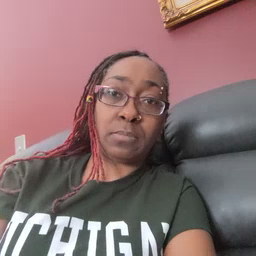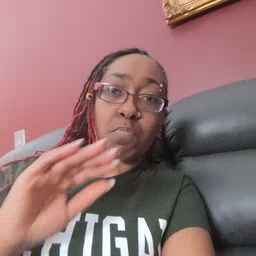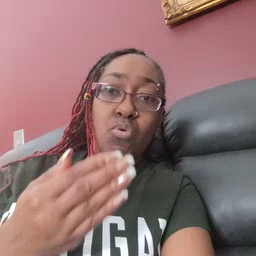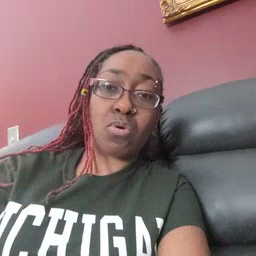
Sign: book